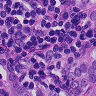
Metastatic tissue present: yes